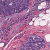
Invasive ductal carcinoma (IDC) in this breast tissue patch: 0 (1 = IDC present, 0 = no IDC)